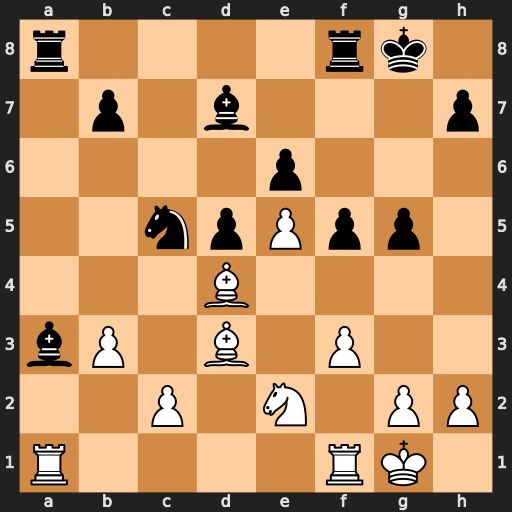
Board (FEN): r4rk1/1p1b3p/4p3/2npPpp1/3B4/bP1B1P2/2P1N1PP/R4RK1
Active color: w
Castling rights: -
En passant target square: -
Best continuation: Rxa3 Nxd3 Rxa8 Rxa8 cxd3